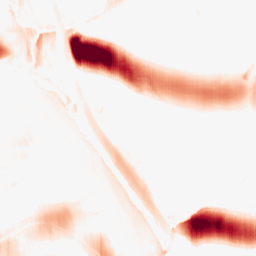
Category: morphological
Decomposition family: morphological_ellipse
Decomposition parameters: operation: opening
width: 50
height: 5
Upsampling method: sinc_hamming
Upsampling parameters: scale: 2
kernel_size: 4
Upsampling scale: 2